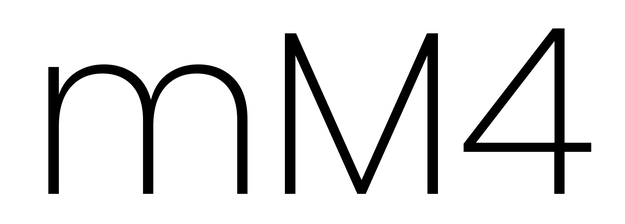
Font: Poppins-ExtraLight